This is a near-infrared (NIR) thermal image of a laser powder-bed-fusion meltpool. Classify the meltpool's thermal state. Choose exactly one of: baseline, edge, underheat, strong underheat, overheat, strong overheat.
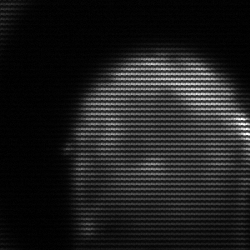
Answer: edge